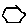
Label: hexagon